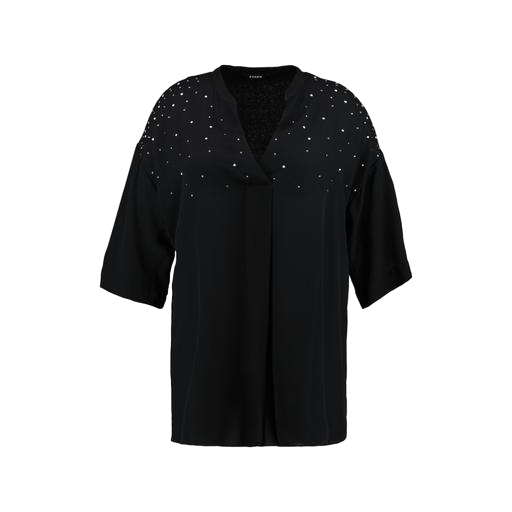
black stars blouse, black women's embellished top size, black three-quarter-sleeve top only macy, white background